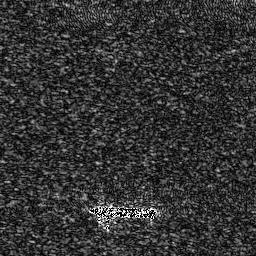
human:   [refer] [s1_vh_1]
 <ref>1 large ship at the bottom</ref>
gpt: <box>[[28, 78, 58, 86, 0]]</box>